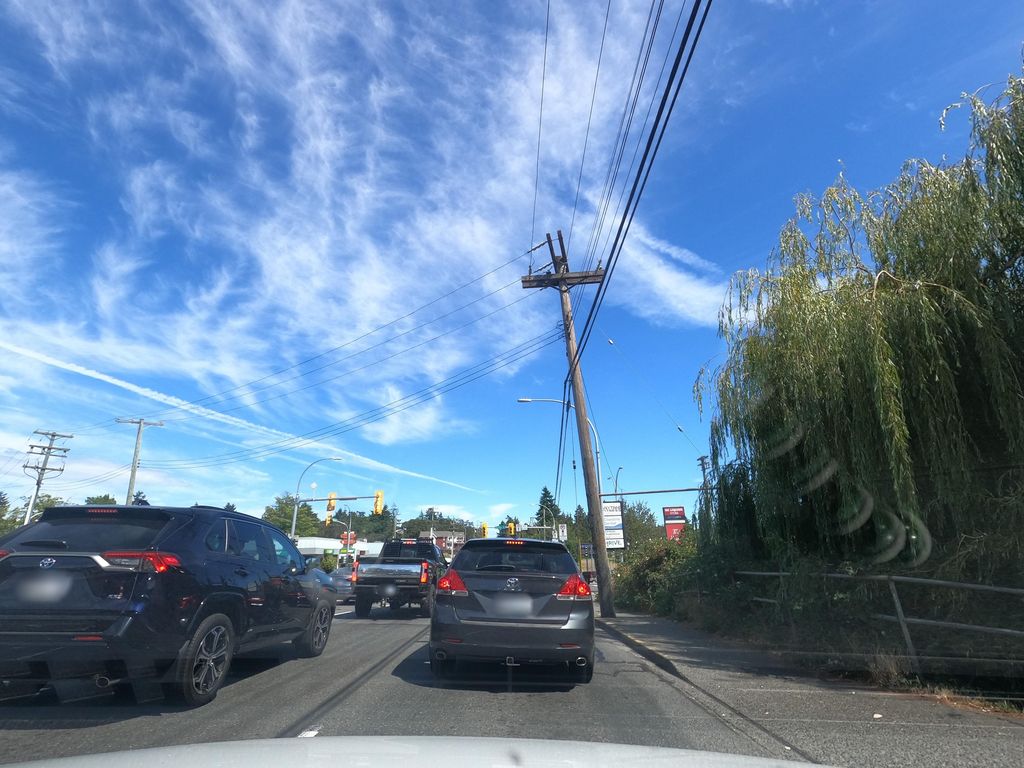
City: victoria